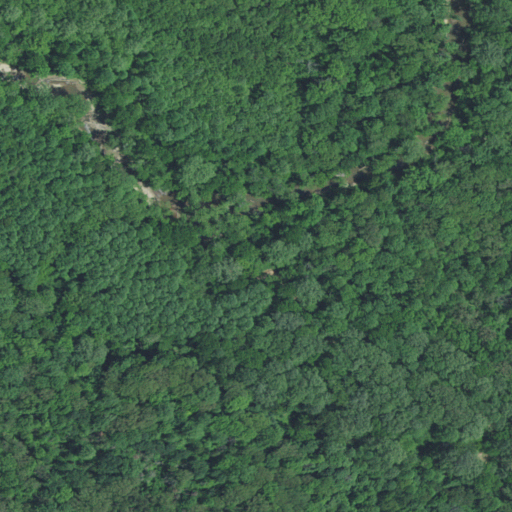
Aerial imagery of valley in Indiana named Brown Hollow containing deciduous forest and woody wetlands